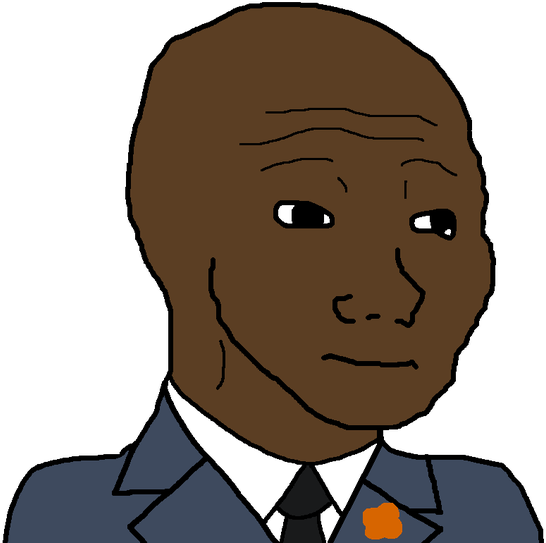
Label: 5_Blackjak